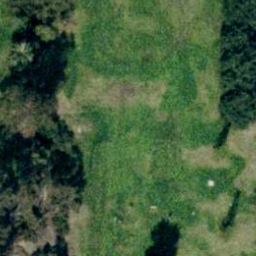
Label: golf course